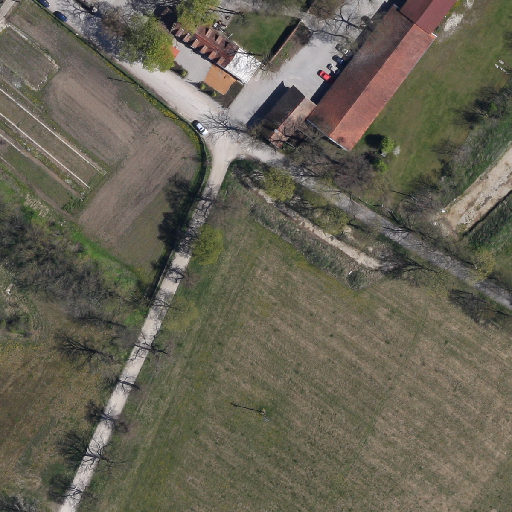
Referring expression: vehicle driving on the road